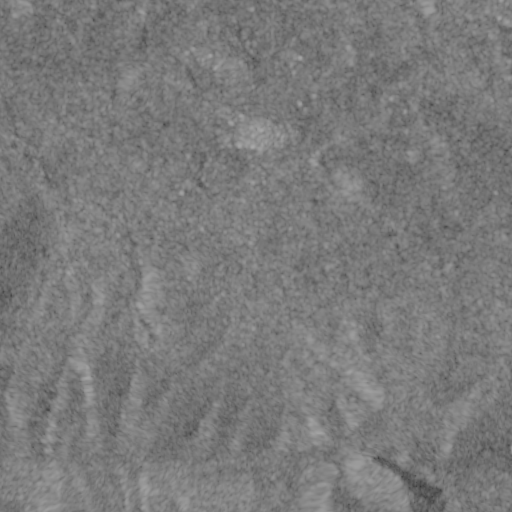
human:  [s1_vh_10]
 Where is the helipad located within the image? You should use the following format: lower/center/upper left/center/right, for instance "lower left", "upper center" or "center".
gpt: The helipad is located in the lower center of the image.
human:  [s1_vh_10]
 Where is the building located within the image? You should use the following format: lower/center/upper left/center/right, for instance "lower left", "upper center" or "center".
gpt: There is no building in the image.

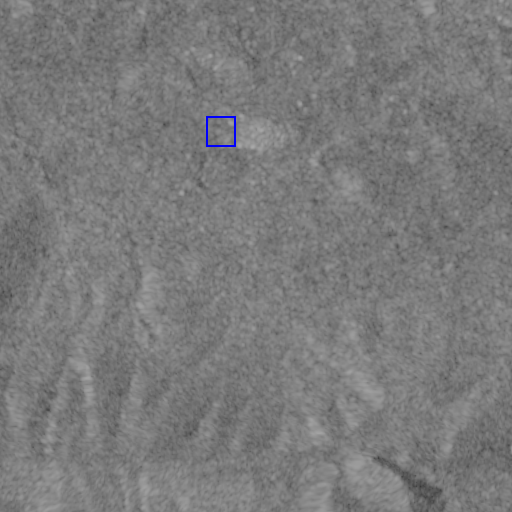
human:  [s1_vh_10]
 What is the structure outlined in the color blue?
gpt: The structure outlined in blue is a crop field.
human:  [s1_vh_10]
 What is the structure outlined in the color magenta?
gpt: There is no magenta outline.